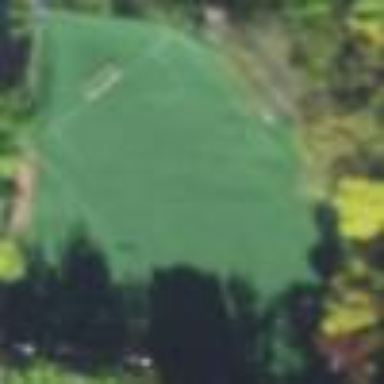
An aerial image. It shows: Baseball pitch for leisure and sports activities.